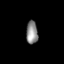
Tissue: lung
Cell type: Endothelial cells
Senescence score: 0.6356
Nuclear area (px): 262
Mean DAPI intensity: 139.34